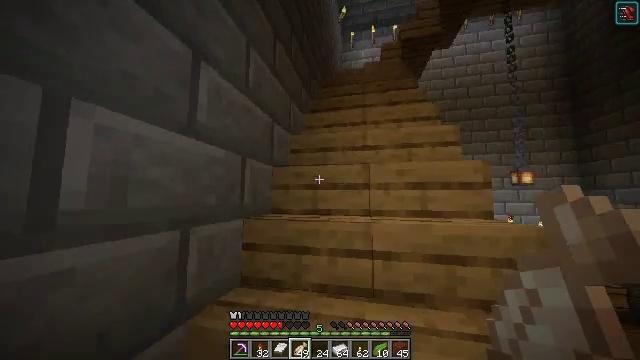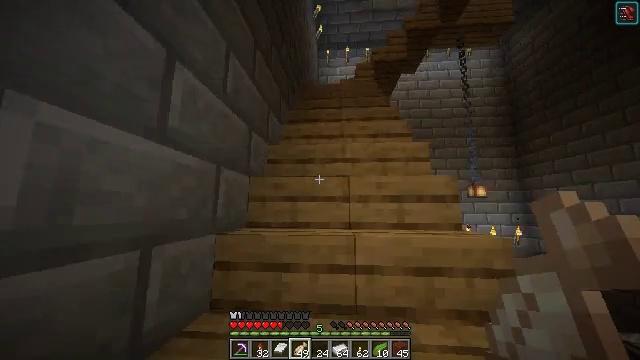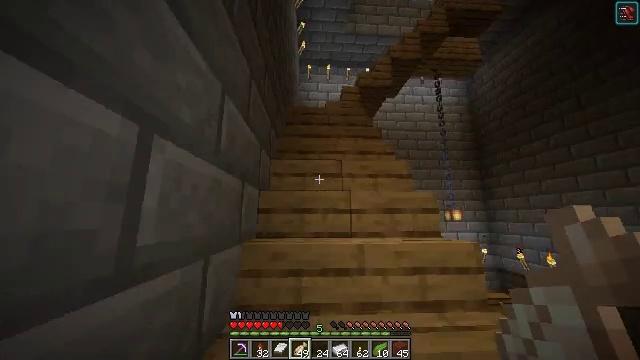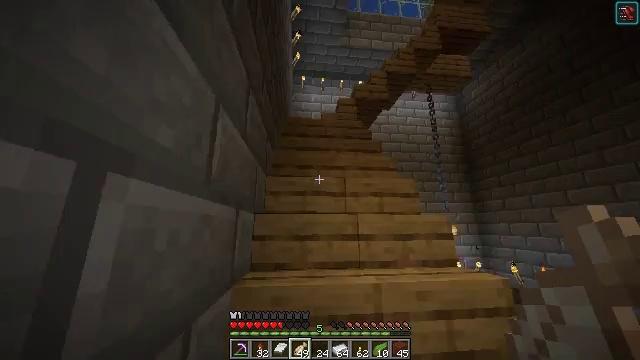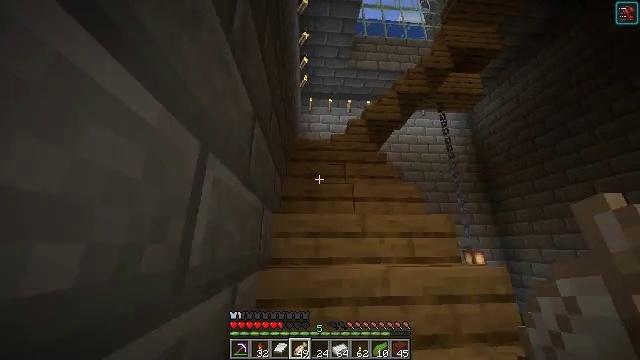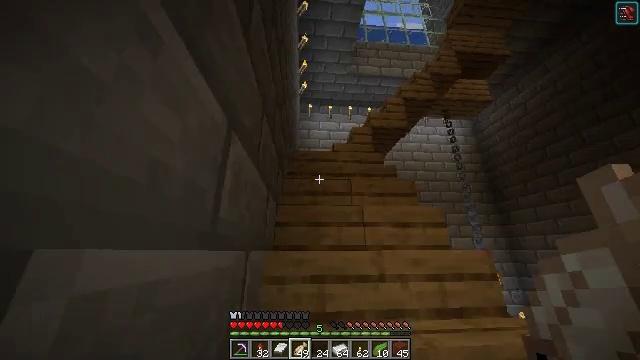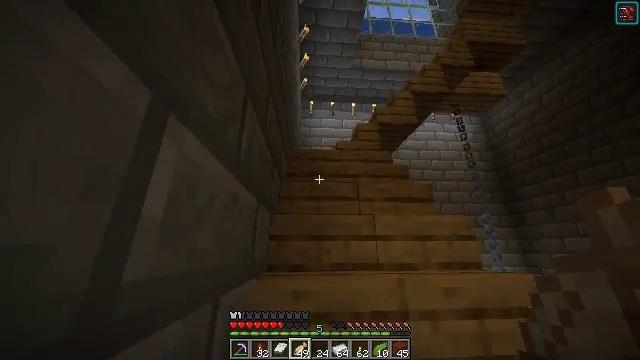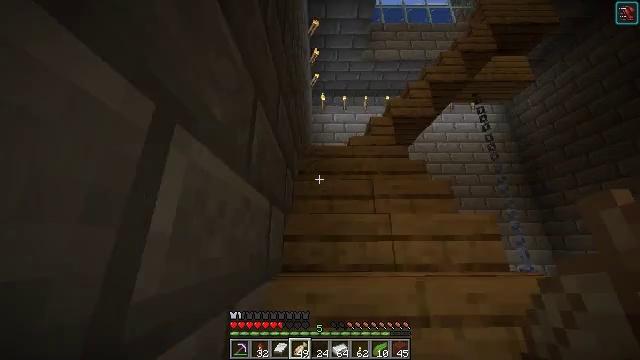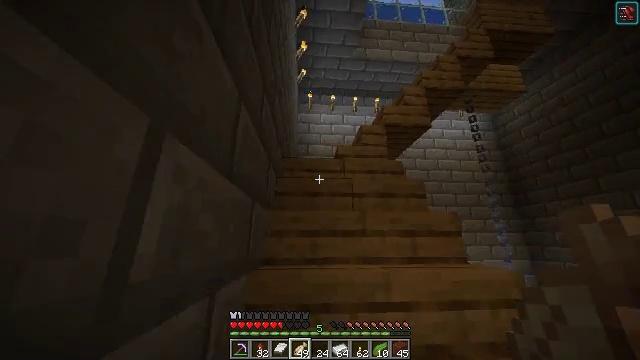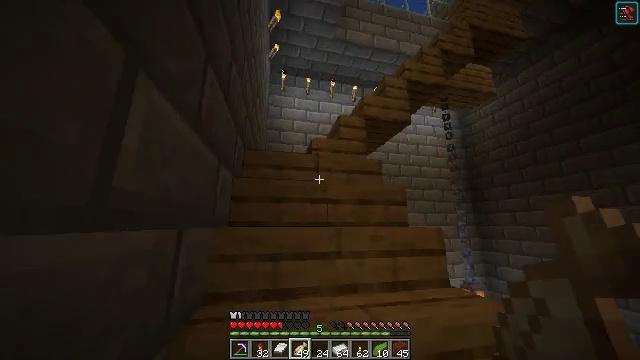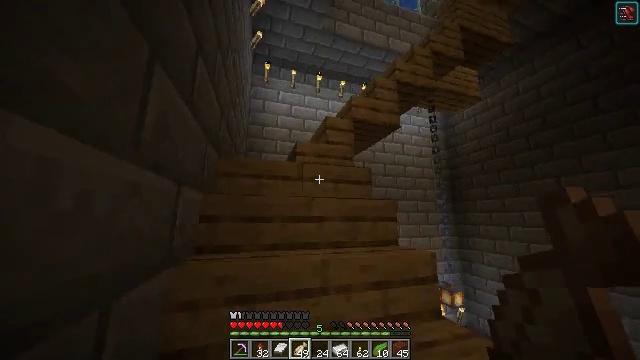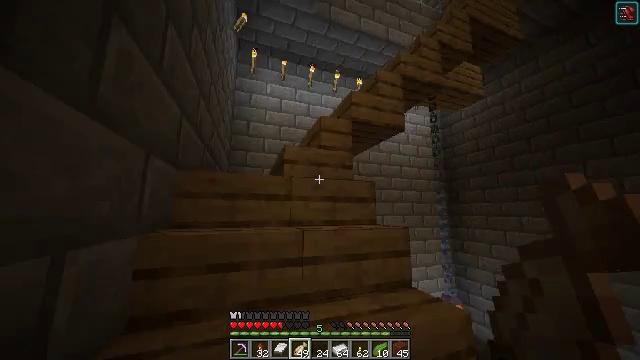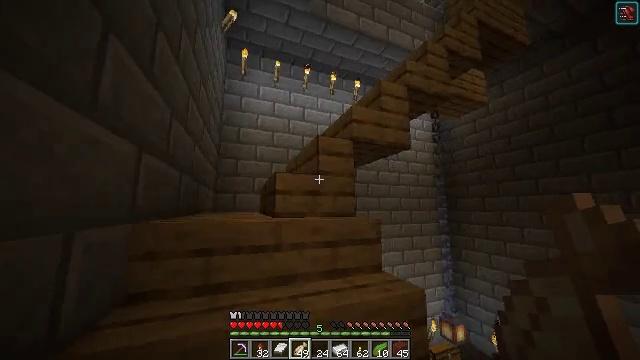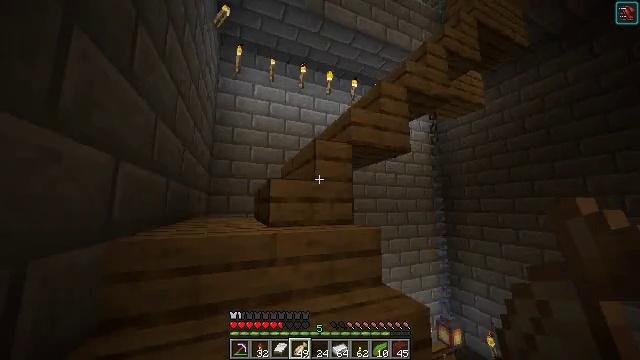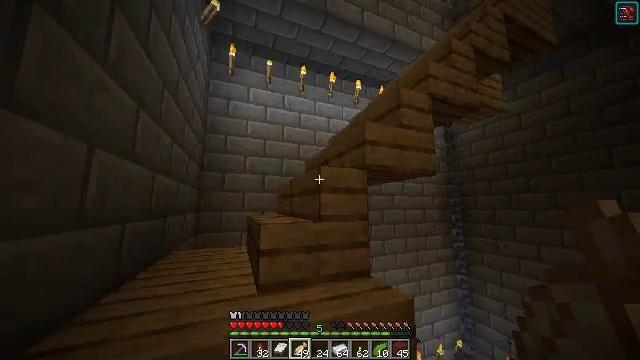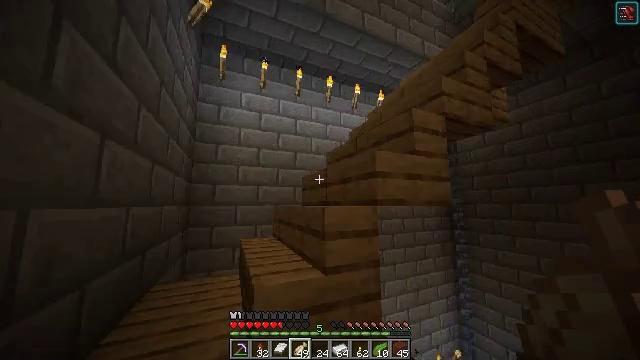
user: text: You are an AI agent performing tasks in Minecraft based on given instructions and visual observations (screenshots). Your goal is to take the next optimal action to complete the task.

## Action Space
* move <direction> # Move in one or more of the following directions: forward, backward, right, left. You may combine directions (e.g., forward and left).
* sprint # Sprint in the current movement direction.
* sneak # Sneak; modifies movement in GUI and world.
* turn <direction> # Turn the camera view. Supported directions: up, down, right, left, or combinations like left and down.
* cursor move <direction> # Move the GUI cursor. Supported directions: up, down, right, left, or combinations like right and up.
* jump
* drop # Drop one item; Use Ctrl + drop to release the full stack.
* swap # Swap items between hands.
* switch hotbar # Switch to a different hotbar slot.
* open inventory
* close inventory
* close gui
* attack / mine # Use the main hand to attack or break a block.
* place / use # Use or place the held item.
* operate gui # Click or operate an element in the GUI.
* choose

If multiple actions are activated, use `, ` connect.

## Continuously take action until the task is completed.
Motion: motion action
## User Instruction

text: Use the crafting table to make iron nugget from iron ingot.
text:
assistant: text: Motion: move forward and move left, turn right and up
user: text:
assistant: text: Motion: move forward, turn right and up
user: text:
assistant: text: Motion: move forward, turn right and up
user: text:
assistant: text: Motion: move forward, turn left and up
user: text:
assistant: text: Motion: move forward, turn up
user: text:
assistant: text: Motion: move forward
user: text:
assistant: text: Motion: move forward, turn left and down
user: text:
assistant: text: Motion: move forward, turn right and down
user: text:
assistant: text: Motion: move forward, turn right and down
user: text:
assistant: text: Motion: move forward, turn right and down
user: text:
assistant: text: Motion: move forward, turn right and down
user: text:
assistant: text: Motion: move forward, turn right
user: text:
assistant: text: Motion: move forward, turn right
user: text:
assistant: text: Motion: move forward
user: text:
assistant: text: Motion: move forward and move left, turn right
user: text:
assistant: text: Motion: move forward and move left, turn right and down
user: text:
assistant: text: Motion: move forward and move left, turn right and down
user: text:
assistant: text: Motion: move forward and move left, turn right
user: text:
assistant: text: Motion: move forward and move left, turn right
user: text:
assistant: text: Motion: move forward and move left, turn right
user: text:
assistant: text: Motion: move forward, turn right
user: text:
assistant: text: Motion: move forward, turn right
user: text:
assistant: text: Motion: move forward
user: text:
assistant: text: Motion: move forward, turn right
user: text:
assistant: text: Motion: move forward, turn right
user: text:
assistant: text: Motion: move forward
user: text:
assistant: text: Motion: move forward
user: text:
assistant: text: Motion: move forward
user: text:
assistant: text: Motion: move forward and move left, turn right
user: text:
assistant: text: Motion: move forward and move left, turn right